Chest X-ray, PA view. Patient: 58 years old, sex M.
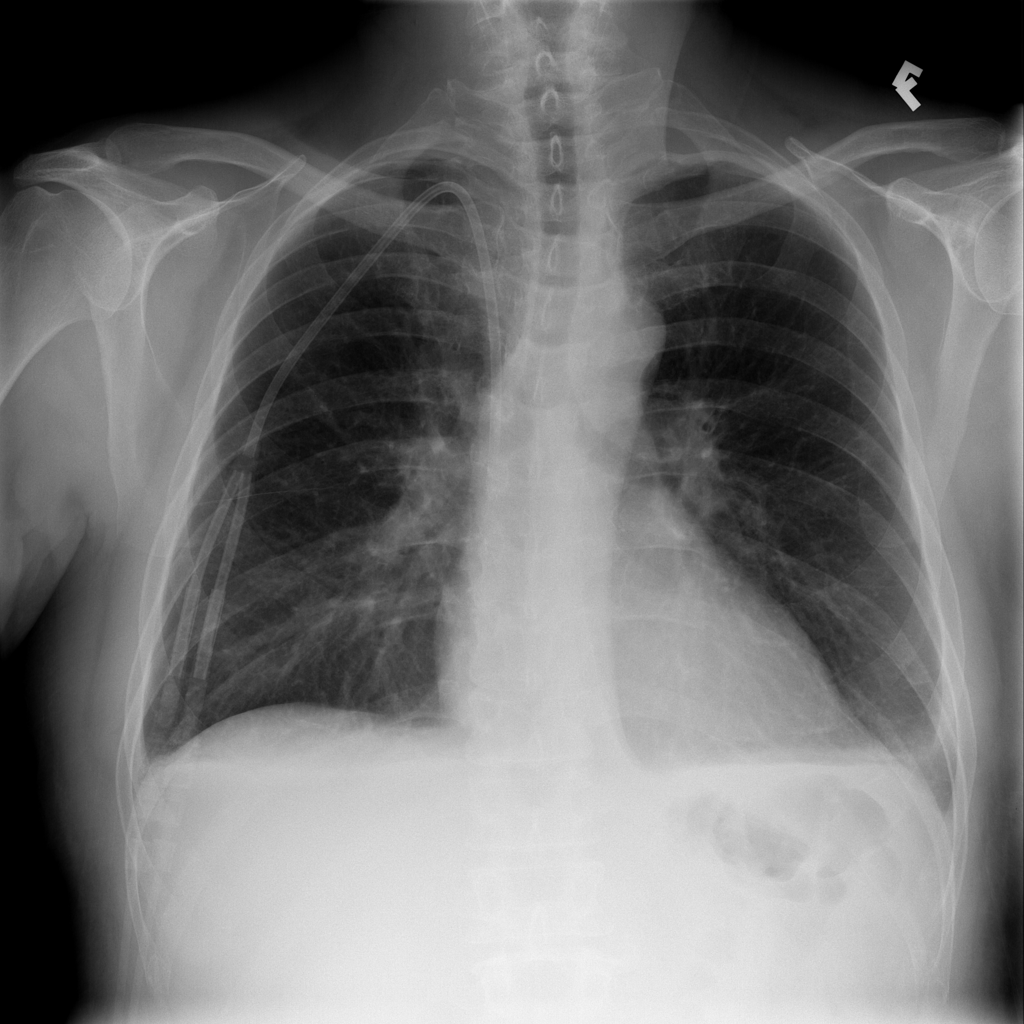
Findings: Effusion